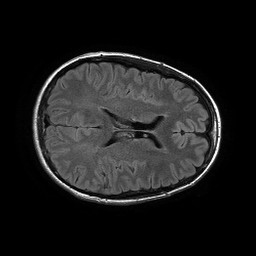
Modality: FLAIR
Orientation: axial
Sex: female
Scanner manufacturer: philips
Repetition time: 11 s
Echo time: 0.125 s